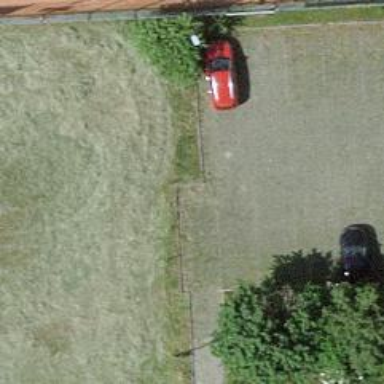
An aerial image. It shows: Parking aisle with grass paver surface.